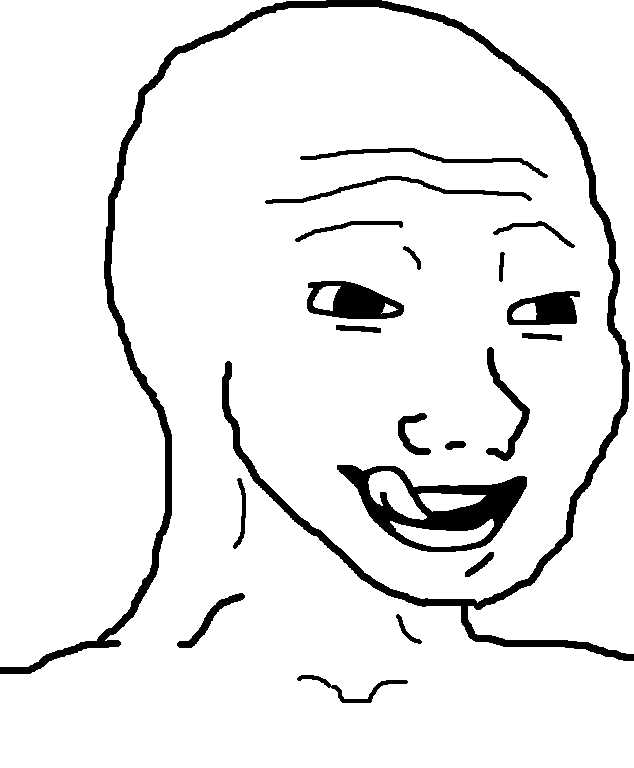
Label: 5_Bloomer